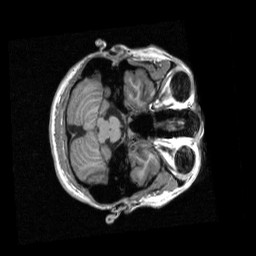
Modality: T1w
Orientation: axial
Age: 27
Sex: female
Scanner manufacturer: siemens
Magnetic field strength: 3 T
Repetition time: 2.3 s
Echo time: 0.00298 s